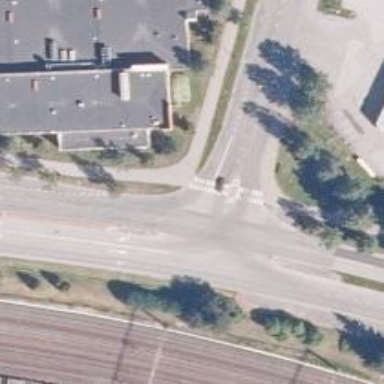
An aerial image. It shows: Road with "give way" sign.